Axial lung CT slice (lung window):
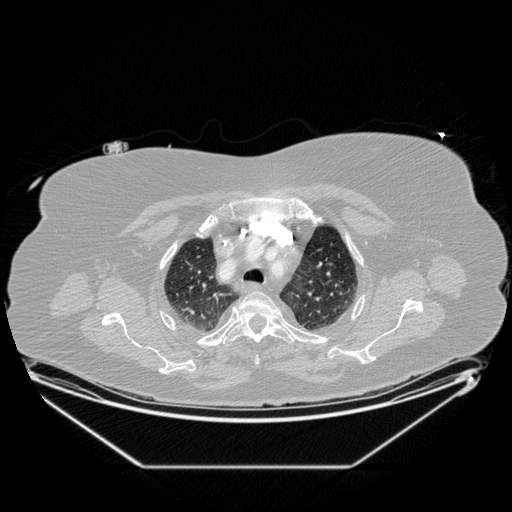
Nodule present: no